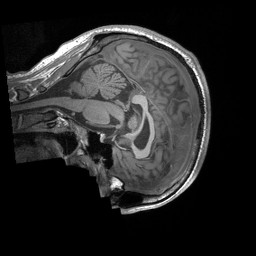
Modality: T1w
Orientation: sagittal
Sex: male
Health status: ill
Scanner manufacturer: siemens
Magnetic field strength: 3 T
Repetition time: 1.66 s
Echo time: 0.00254 s